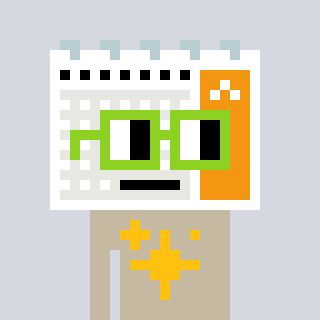
a pixel art character with square light green glasses, a calendar-shaped head and a bege-colored body on a cool background